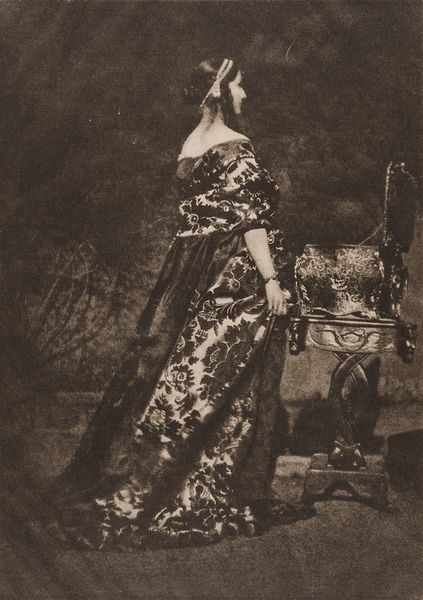
Titel: Portrait - The Gown and the Casket
Künstler: David Octavius Hill
Standort: Hamburg
Institution: Museum für Kunst und Gewerbe Hamburg
Schlagwörter: frau, tisch, portrait, figur, interieur, papier, foto, fotografie, photographie, truhe, kiste, kasten, photo, karton, schatulle, lichtbild, japanpapier, bildwerke, heliogravur, angewandte und bildende kunst, hessische systematik, porträt, porträtfotografie, porträtphotographie, hausinneres, heliogravüre, photogravüre, fotogravüre, kartonpassepartout